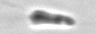
Label: flagellate_morphotype3